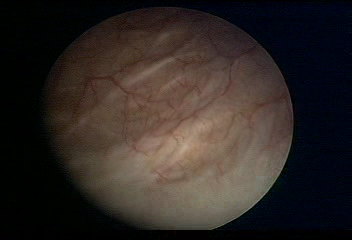
Modality: WLC
Class: Normal mucosa
Bladder cancer association: No